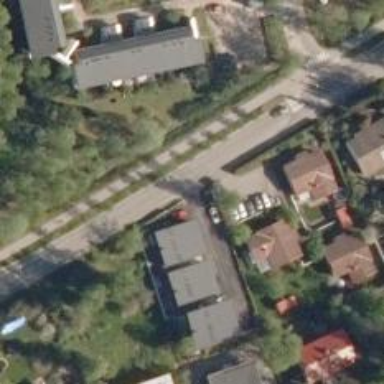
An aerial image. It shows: Driveway leading to service road.